Question: i'm doing simple application to post some data's with image on facebook from android. i have completed my application using facebook SDK. it's also worked fine in emulator. then i have tried with my android phone. but it showing error like this. i have searched but i didn't get any answers till. i had verified my Hash Key also.

My facebook interaction code is here:
'''
package p41.android.details;
import java.security.MessageDigest;
import java.security.NoSuchAlgorithmException;
import java.util.ArrayList;
import p41.android.facebookfeed.R;
import android.app.Activity;
import android.app.AlertDialog;
import android.content.Intent;
import android.content.pm.PackageInfo;
import android.content.pm.PackageManager;
import android.content.pm.PackageManager.NameNotFoundException;
import android.content.pm.Signature;
import android.graphics.Bitmap;
import android.graphics.BitmapFactory;
import android.os.Bundle;
import android.support.v4.app.Fragment;
import android.support.v4.app.FragmentActivity;
import android.support.v4.app.FragmentManager;
import android.support.v4.app.FragmentTransaction;
import android.util.Base64;
import android.util.Log;
import android.view.LayoutInflater;
import android.view.Menu;
import android.view.MenuItem;
import android.view.View;
import android.view.View.OnClickListener;
import android.widget.AdapterView;
import android.widget.AdapterView.OnItemClickListener;
import android.widget.Button;
import android.widget.ListView;
import com.facebook.FacebookRequestError;
import com.facebook.Request;
import com.facebook.Response;
import com.facebook.Session;
import com.facebook.Session.StatusCallback;
import com.facebook.SessionState;
import com.facebook.UiLifecycleHelper;
import com.facebook.model.GraphObject;
public class ResultActivityList extends FragmentActivity implements
OnItemClickListener, OnClickListener {
private Fragment fragment;
ArrayList<String> url = new ArrayList<String>();
ArrayList<String> text1 = new ArrayList<String>();
ArrayList<String> text2 = new ArrayList<String>();
ArrayList<String> text3 = new ArrayList<String>();
ArrayList<String> text4 = new ArrayList<String>();
ListView list;
String key = "";
AlertDialog dialog;
Button post, cancel, sampleM;
View view;
Bitmap image;
Bundle bundle;
String link, name, caption, picture;
String icon, description;
private UiLifecycleHelper uiHelper;
private Session.StatusCallback callback = new Session.StatusCallback() {
@Override
public void call(Session session, SessionState state,
Exception exception) {
// TODO Auto-generated method stub
onSessionStateChange(session, state, exception);
}
};
MenuItem settings;
private boolean isResumed;
public void onCreate(Bundle savedInstanceState) {
super.onCreate(savedInstanceState);
setContentView(R.layout.result_list_activity);
//temp
try {
PackageInfo info = getPackageManager().getPackageInfo(
"com.facebook.samples.hellofacebook",
PackageManager.GET_SIGNATURES);
for (Signature signature : info.signatures) {
MessageDigest md = MessageDigest.getInstance("SHA");
md.update(signature.toByteArray());
Log.d("KeyHash:", Base64.encodeToString(md.digest(), Base64.DEFAULT));
}
} catch (NameNotFoundException e) {
} catch (NoSuchAlgorithmException e) {
}
//
uiHelper = new UiLifecycleHelper(this, callback);
FragmentManager fm = getSupportFragmentManager();
fragment = (Fragment) fm.findFragmentById(R.id.settings);
FragmentTransaction transaction = fm.beginTransaction();
transaction.hide(fragment);
transaction.commit();
LayoutInflater inflater = (LayoutInflater) this
.getSystemService(Activity.LAYOUT_INFLATER_SERVICE);
view = inflater.inflate(R.layout.custom_dialog, null);
post = (Button) view.findViewById(R.id.post);
post.setText("Post");
post.setOnClickListener(this);
cancel = (Button) view.findViewById(R.id.cancel);
cancel.setText("Cancel");
cancel.setOnClickListener(this);
sampleM = (Button) view.findViewById(R.id.sampleM);
sampleM.setText("Sample Music");
sampleM.setOnClickListener(this);
list = (ListView) findViewById(R.id.list);
Bundle bundle = getIntent().getBundleExtra("bundle");
key = bundle.getString("Key");
Log.d("Key", key);
Log.d("Key", SearchContent.selectionType);
if (SearchContent.selectionType.equals("albums")) {
ResultAdapter adapter = new ResultAdapter(this, SearchContent.name,
SearchContent.artist, SearchContent.genre,
SearchContent.year, SearchContent.cover);
list.setAdapter(adapter);
}
if (SearchContent.selectionType.equals("artists")) {
ResultAdapter1 adapter = new ResultAdapter1(this,
SearchContent.name, SearchContent.genre,
SearchContent.year, SearchContent.cover);
list.setAdapter(adapter);
}
if (SearchContent.selectionType.equals("songs")) {
ResultAdapter1 adapter = new ResultAdapter1(this,
SearchContent.name, SearchContent.performer,
SearchContent.composer, SearchContent.cover);
list.setAdapter(adapter);
}
list.setOnItemClickListener(this);
}
@Override
protected void onActivityResult(int arg0, int arg1, Intent arg2) {
// TODO Auto-generated method stub
super.onActivityResult(arg0, arg1, arg2);
uiHelper.onActivityResult(arg0, arg1, arg2);
}
@Override
protected void onPause() {
// TODO Auto-generated method stub
super.onPause();
uiHelper.onPause();
isResumed = false;
}
@Override
protected void onResume() {
// TODO Auto-generated method stub
super.onResume();
uiHelper.onResume();
isResumed = true;
}
@Override
protected void onSaveInstanceState(Bundle outState) {
// TODO Auto-generated method stub
super.onSaveInstanceState(outState);
uiHelper.onSaveInstanceState(outState);
}
@Override
public boolean onOptionsItemSelected(MenuItem item) {
// TODO Auto-generated method stub
if (item.equals(settings)) {
showFragment();
}
return true;
}
public void showFragment() {
FragmentManager fm = getSupportFragmentManager();
FragmentTransaction trans = fm.beginTransaction();
trans.show(fragment);
trans.addToBackStack(null);
trans.commit();
}
@Override
public boolean onPrepareOptionsMenu(Menu menu) {
// TODO Auto-generated method stub
Session session = Session.getActiveSession();
if (session.isOpened()) {
settings = menu.add("Settings");
return true;
}
menu.clear();
settings = null;
return false;
}
@Override
public void onItemClick(AdapterView<?> arg0, View v, int pos, long arg3) {
// TODO Auto-generated method stub
bundle = new Bundle();
AlertDialog.Builder builder = null;
builder = new AlertDialog.Builder(this);
/*
* For Artists: "artist_name I like artist_name who is active since
* year. Genre of Music is: genre. Look at details: here"
*
*
* For Albums: "album_name I like album_name released in year. Artist:
* artist Genre : genre Look at details: here"
*
*
* For Songs: "song_title I like song_title composed by composer
* Performer: performer Look at details: here"
*/
builder.setTitle("Post to Facebook");
if (SearchContent.selectionType.equals("albums")) {
Log.d("Location Albums Details",
"Title : " + SearchContent.name.get(pos) + "
Artists: "
+ SearchContent.artist.get(pos) + "
Genre: "
+ SearchContent.genre.get(pos) + "
Year: "
+ SearchContent.year.get(pos) + "
Details: "
+ SearchContent.details.get(pos) + "
Cover: "
+ SearchContent.cover.get(pos));
/*
* name = SearchContent.name.get(pos); caption =
* SearchContent.genre.get(pos); link =
* SearchContent.details.get(pos); picture =
* SearchContent.year.get(pos);
*/
icon = SearchContent.cover.get(pos);
description = "" + SearchContent.name.get(pos) + "
I like "
+ SearchContent.name.get(pos) + "
released in "
+ SearchContent.year.get(pos) + "
Artist: "
+ SearchContent.artist.get(pos) + "
Genre of Music is:"
+ SearchContent.genre.get(pos) + "
Look at details: "
+ SearchContent.details.get(pos);
}
if (SearchContent.selectionType.equals("artists")) {
Log.d("Location Artists Details",
"Title : " + SearchContent.name.get(pos) + "
Genre: "
+ SearchContent.genre.get(pos) + "
Year: "
+ SearchContent.year.get(pos) + "
Details: "
+ SearchContent.details.get(pos) + "
Cover: "
+ SearchContent.cover.get(pos));
/*
* name = SearchContent.name.get(pos); caption =
* SearchContent.genre.get(pos); link =
* SearchContent.details.get(pos); picture =
* SearchContent.year.get(pos);
*/
icon = SearchContent.cover.get(pos);
description = "" + SearchContent.name.get(pos) + "
I like "
+ SearchContent.name.get(pos) + " who is active since "
+ SearchContent.year.get(pos) + "."
+ "
Genre of Music is:" + SearchContent.genre.get(pos)
+ "
Look at details: " + SearchContent.details.get(pos);
}
if (SearchContent.selectionType.equals("songs")) {
Log.d("Location Artists Details",
"Title : " + SearchContent.name.get(pos) + "
Performer: "
+ SearchContent.performer.get(pos)
+ "
Composer: " + SearchContent.composer.get(pos)
+ "
Details: " + SearchContent.details.get(pos)
+ "
Cover: " + SearchContent.cover.get(pos)
+ "
Songs Present: "
+ SearchContent.songPresent.get(pos)
+ "
Song Link: " + SearchContent.songLink.get(pos));
/*
* sampleM.setVisibility(View.VISIBLE); name =
* SearchContent.name.get(pos); caption =
* SearchContent.performer.get(pos); link =
* SearchContent.songLink.get(pos); picture =
* SearchContent.year.get(pos);
*/
icon = SearchContent.cover.get(pos);
description = "" + SearchContent.songPresent.get(pos) + "
I like "
+ SearchContent.name.get(pos) + " composed by "
+ SearchContent.composer.get(pos) + "." + "
Performer: "
+ SearchContent.performer.get(pos) + "
Look at details: "
+ SearchContent.details.get(pos);
sampleM.setVisibility(View.VISIBLE);
}
builder.setView(view);
if (dialog == null) {
dialog = builder.create();
}
dialog.show();
}
@Override
public void onClick(View v) {
// TODO Auto-generated method stub
/*
* Bundle parameters = new Bundle(); parameters.putString("app_id",
* "xxxxxxx"); parameters.putString("link",
* "https://play.google.com/store/apps/details?id=myappistasty");
* parameters.putString("name",
* "This is the name of the link set in app.");
* parameters.putString("caption",
* "This is Text that is specified in bt the aoo");
* parameters.putString("picture", "www.urltoimage.com);
* facebook.dialog(MainActivity.this, "feed", parameters, new
* DialogListener() { etc...
*/
/*
* postParams.putString("message", "XXX");
* postParams.putString("caption", "developers.facebook.com");
* postParams.putString("description",
* "A tool to help you learn and browse the Facebook Graph API.");
* postParams.putString("actions", "[{ 'name':'Test a simple Graph API
* call!',
* 'link':'https://developers.facebook.com/tools/explorer?method=GET&path=me'
* ^ This link must direct to the application's connect or canvas URL.
* You'll get an error otherwise. }]" ); postParams.putString("type",
* "photo"); postParams.putString("link",
* "https://developers.facebook.com/tools/explorer/");
* postParams.putString("picture",
* "http://blog.programmableweb.com/wp-content/ishot-44.png");
*
* Request request = new Request(Session.getActiveSession(), "me/feed",
* postParams, HttpMethod.POST);
*/
if (v.getId() == R.id.cancel) {
ResultActivityList.this.dialog.dismiss();
}
if (v.getId() == R.id.post) {
image = BitmapFactory.decodeResource(getResources(),
R.drawable.ic_launcher);
/*
* Session.openActiveSession(this, true, new
* Session.StatusCallback() {
*
* // callback when session changes state
*
* @Override public void call(Session session, SessionState state,
* Exception exception) { if (session.isOpened()) {
*
* // make request to the /me API
*
* Request request = Request.newUploadPhotoRequest(
* Session.getActiveSession(), image, new Request.Callback() {
*
* @Override public void onCompleted(Response response) { // TODO
* Auto-generated method stub new AlertDialog.Builder(
* ResultActivityList.this) .setTitle("Post")
* .setMessage("Success.....!") .setPositiveButton(R.string.ok,
* null).show(); } }); bundle = request.getParameters();
* bundle.putString("icon", icon); bundle.putString("description",
* description); request.setParameters(bundle);
* request.executeAsync();
*
* ResultActivityList.this.dialog.dismiss(); } } });
*/
Session.openActiveSession(this, true, new StatusCallback() {
@Override
public void call(Session session, SessionState state,
Exception exception) {
// TODO Auto-generated method stub
Request request = Request.newStatusUpdateRequest(
Session.getActiveSession(), description,
new Request.Callback() {
@Override
public void onCompleted(Response response) {
// TODO Auto-generated method stub
showPublishResult("Post", response.getGraphObject(), response.getError());
}
});
bundle = request.getParameters();
//bundle.putString("icon", icon);
bundle.putString("link", icon);
request.setParameters(bundle);
request.executeAsync();
ResultActivityList.this.dialog.dismiss();
}
});
}
}
private void onSessionStateChange(Session session, SessionState state,
Exception exception) {
if (isResumed) {
FragmentManager fm = getSupportFragmentManager();
FragmentTransaction transaction = fm.beginTransaction();
int backStackSize = fm.getBackStackEntryCount();
for (int i = 0; i < backStackSize; i++) {
fm.popBackStack();
}
transaction.commit();
}
}
public void showPublishResult(String message, GraphObject result,
FacebookRequestError error) {
String title = null;
String alertMessage = null;
if (error == null) {
title = getString(R.string.success);
String id = result.cast(GraphObjectWithId.class).getId();
alertMessage = getString(R.string.post_successful, message, id);
} else {
title = getString(R.string.error);
alertMessage = error.getErrorMessage();
}
new AlertDialog.Builder(ResultActivityList.this).setTitle(title).setMessage(alertMessage)
.setPositiveButton(R.string.ok, null).show();
}
private interface GraphObjectWithId extends GraphObject {
String getId();
}
}
'''
Please reply to this question if you can.
thanks for the understanding...
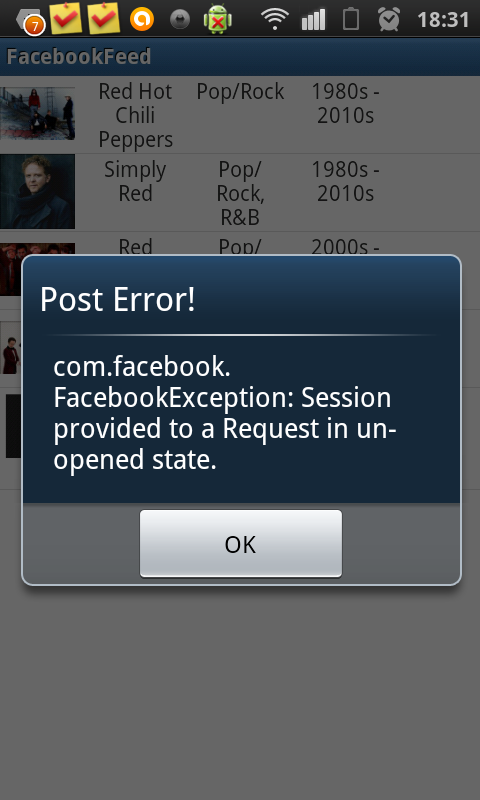
Answer: The first issue is that call() method of the StatusCallback is called many times during the opening of a session (the state progresses from CREATED to OPENING to OPENED). The issue here is you're making a request as soon as the call() method is called, but the session might not be open yet.
Try doing something like this:
'''
public void call(Session session, SessionState state, Exception exception) {
if (session.isOpened()) {
Request request = ...
}
}
'''
However, that will just give you a different error, because you need publish permissions in order to post a status update.
Try looking inside the Scrumptious sample app to see how you can first open an active Session, and then request additional permissions, and then make a post.